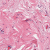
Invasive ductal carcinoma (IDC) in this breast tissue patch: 0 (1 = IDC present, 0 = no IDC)